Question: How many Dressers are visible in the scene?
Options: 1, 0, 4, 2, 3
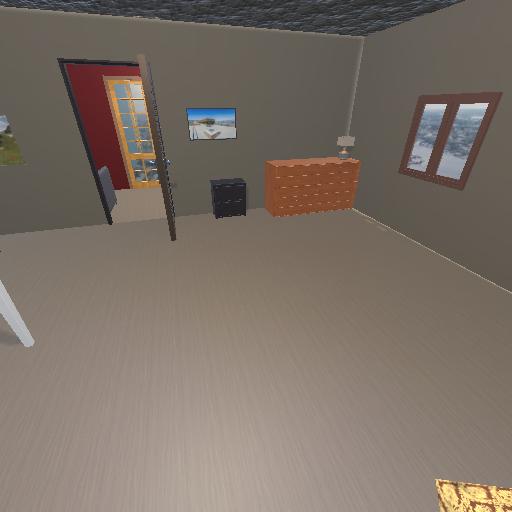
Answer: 1